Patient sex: M
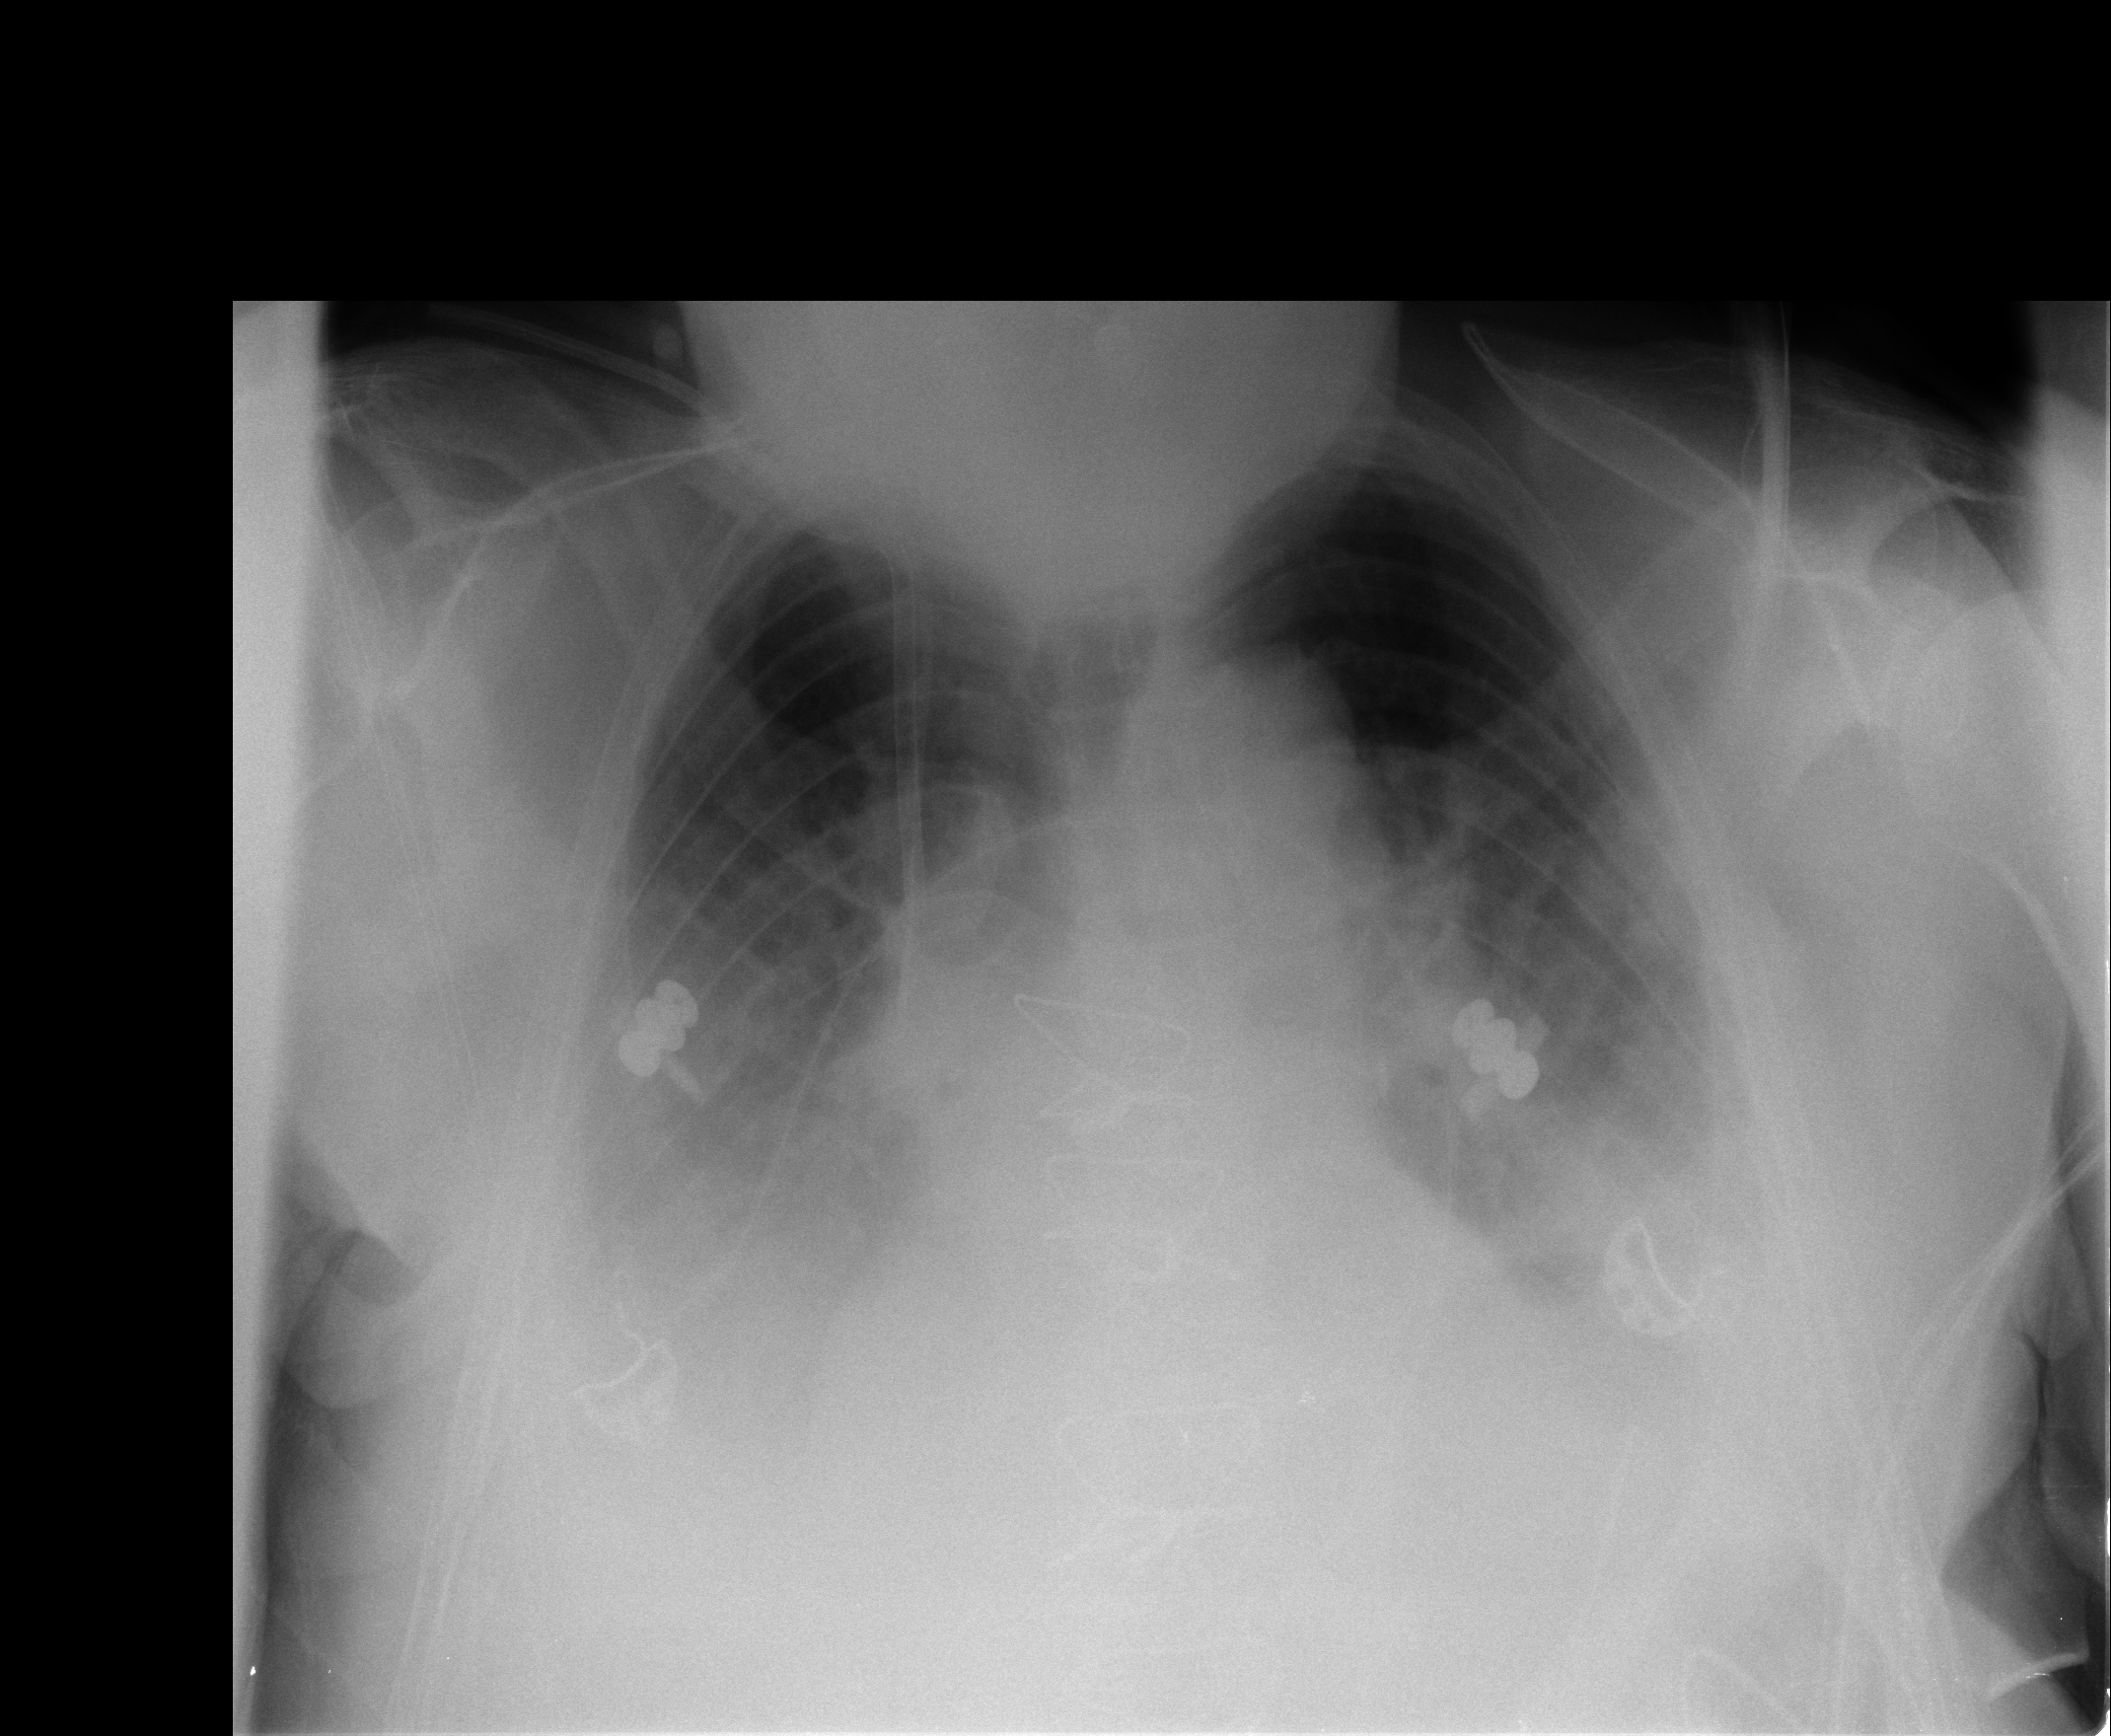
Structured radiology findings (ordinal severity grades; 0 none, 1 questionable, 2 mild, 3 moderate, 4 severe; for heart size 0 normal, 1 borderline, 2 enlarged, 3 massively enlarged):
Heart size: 1
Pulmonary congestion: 3
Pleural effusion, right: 3
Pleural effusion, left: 2
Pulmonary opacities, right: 1
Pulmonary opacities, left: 2
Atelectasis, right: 2
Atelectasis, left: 2